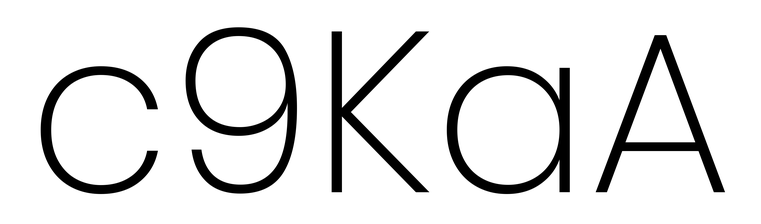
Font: Poppins-ExtraLight